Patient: sex F, age 62
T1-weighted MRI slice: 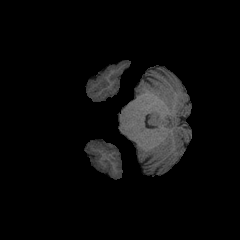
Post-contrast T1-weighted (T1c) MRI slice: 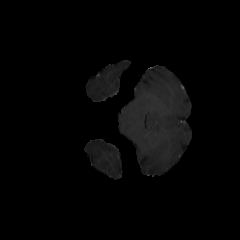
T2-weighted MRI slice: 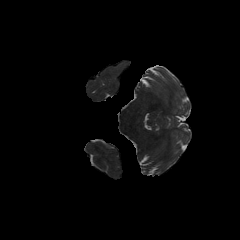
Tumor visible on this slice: no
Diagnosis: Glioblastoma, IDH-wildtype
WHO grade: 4